Interaction volume radius: 5 \u00c5
Interaction volume height: 50 \u00c5
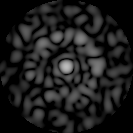
Disorder parameter: 0.8278